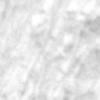
Label: no_change